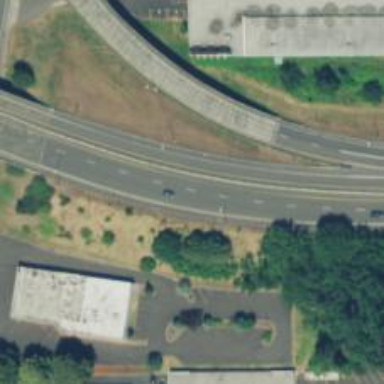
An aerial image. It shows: Trunk highway with expressway features.